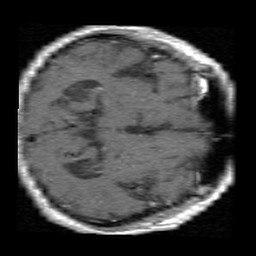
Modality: T1w
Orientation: axial
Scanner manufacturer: siemens
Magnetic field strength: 1.5 T
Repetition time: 0.686 s
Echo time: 0.012 s